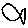
Label: fish